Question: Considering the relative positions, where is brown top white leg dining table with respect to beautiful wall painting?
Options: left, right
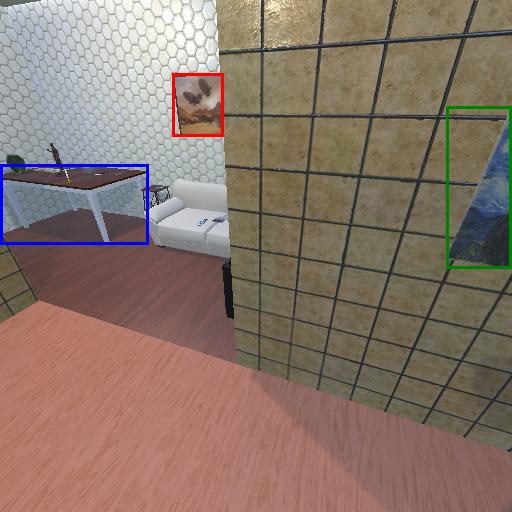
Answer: left